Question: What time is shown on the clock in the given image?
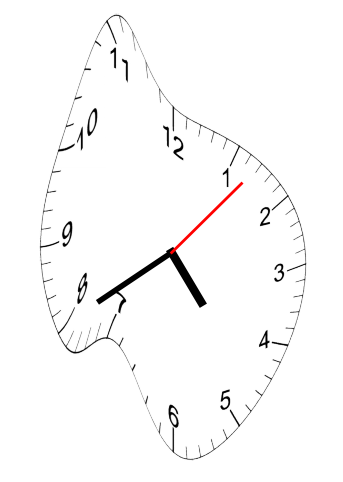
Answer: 04:40:07